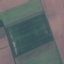
Land use / land cover: AnnualCrop